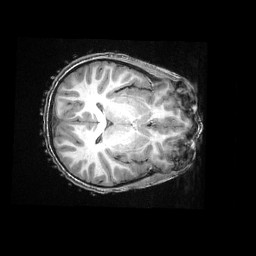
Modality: T1w
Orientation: axial
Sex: male